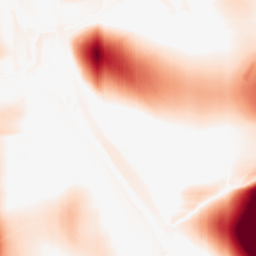
Category: morphological
Decomposition family: rolling_ball
Decomposition parameters: radius: 50
Upsampling method: bicubic
Upsampling parameters: scale: 8
Upsampling scale: 8